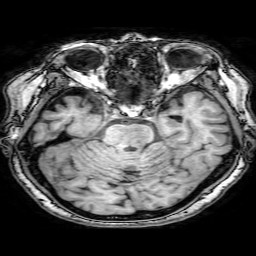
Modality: T1w
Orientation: coronal
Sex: female
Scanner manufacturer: philips
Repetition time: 0.008228 s
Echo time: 0.0038 s